Field crop: maize
Growth stage: 2
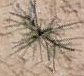
Species: salsola